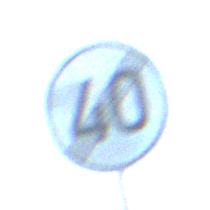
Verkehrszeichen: EndeGeschwindigkeit40
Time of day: MorningAfternoon
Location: Outdoor (Nature)
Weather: PartlyCloudy
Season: NotSpecified
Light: Natural